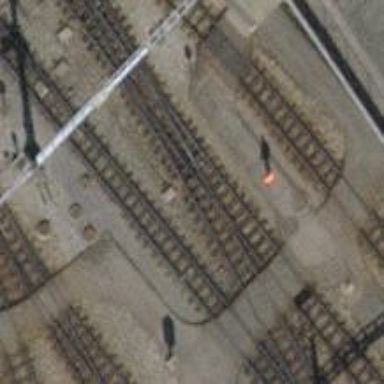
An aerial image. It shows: Narrow-gauge railway siding with electrified contact line. The siding has one track.